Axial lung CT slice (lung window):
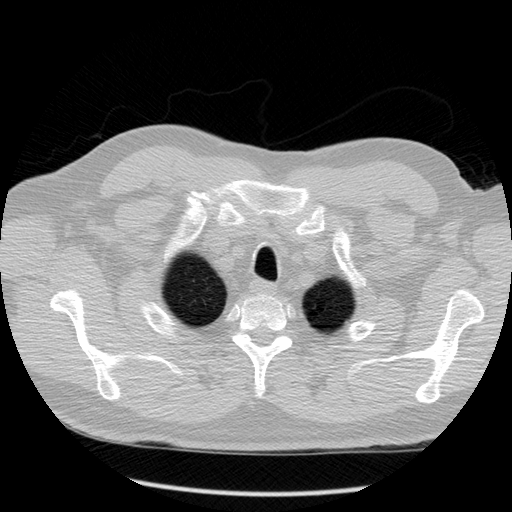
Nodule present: no